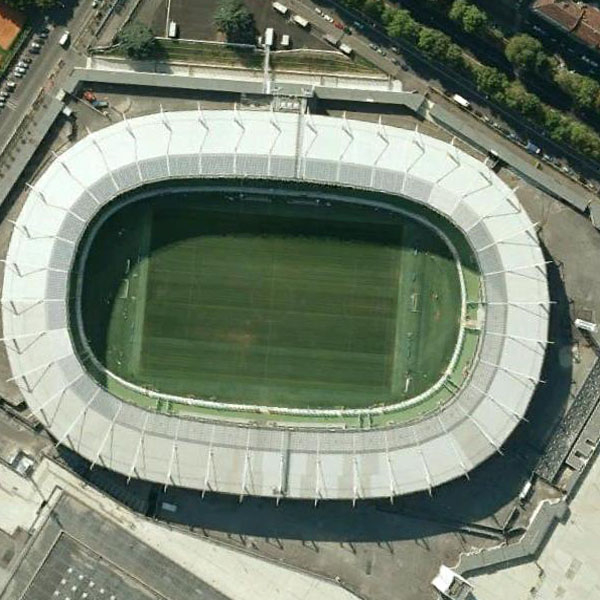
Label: Stadium